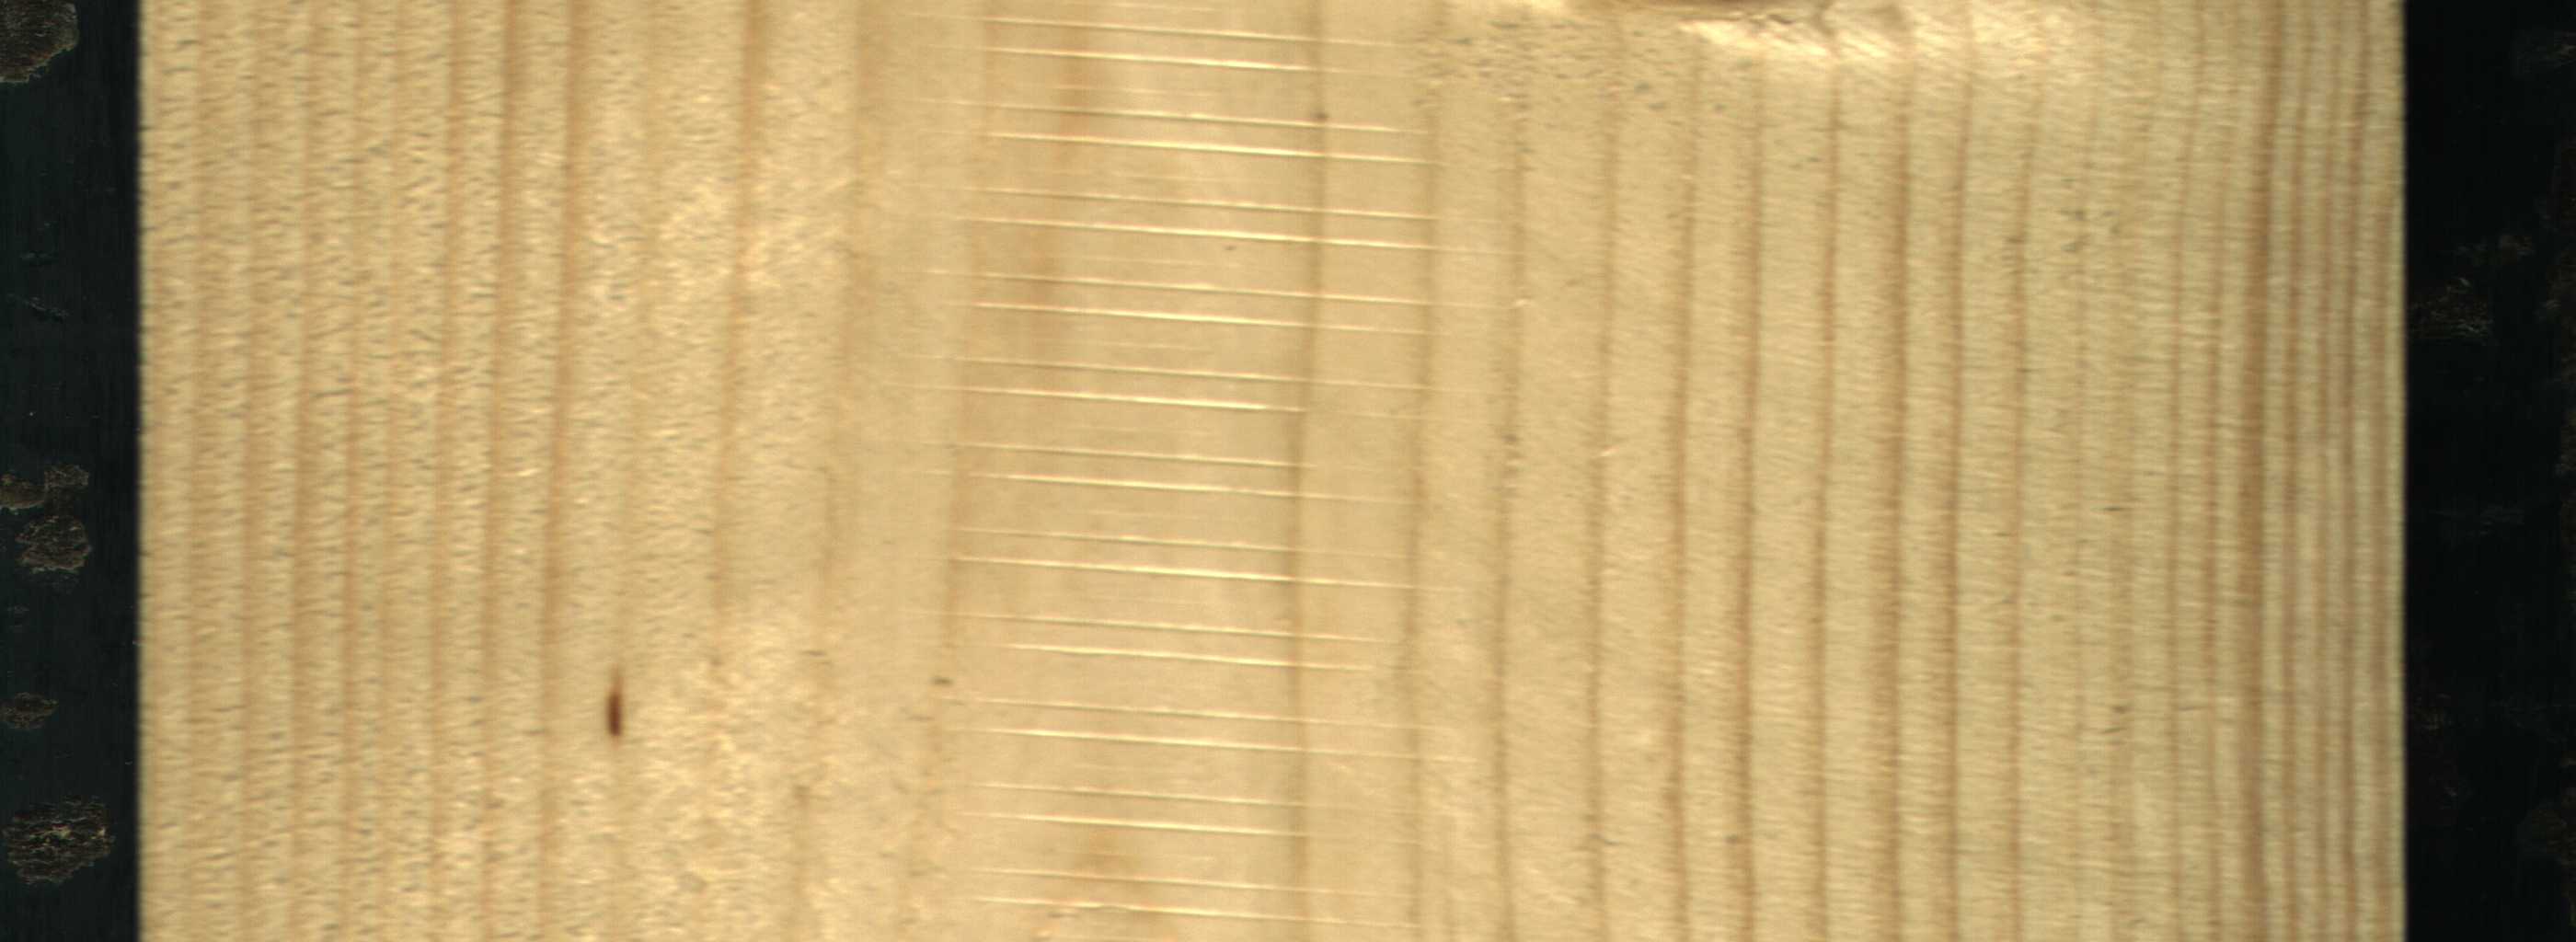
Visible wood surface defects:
resin